Question: I am deliberately choosing to display an axis and its labels in a certain way in 'ggplo2' and that produces some 'warning' messages, which I would prefer not to be printed to the user's console.
How can I silence them?
'''
library(ggplot2)
suppressWarnings(suppressMessages(
ggplot(mtcars, aes(wt, mpg)) +
geom_point() +
ggplot2::scale_x_continuous(
sec.axis = ggplot2::dup_axis(
name = NULL,
labels = parse(text = "widehat(mu)[median]=='3.2'"),
breaks = 3.2
)
)
))
#> Warning in min(x): no non-missing arguments to min; returning Inf
#> Warning in max(x): no non-missing arguments to max; returning -Inf
'''

<URL>
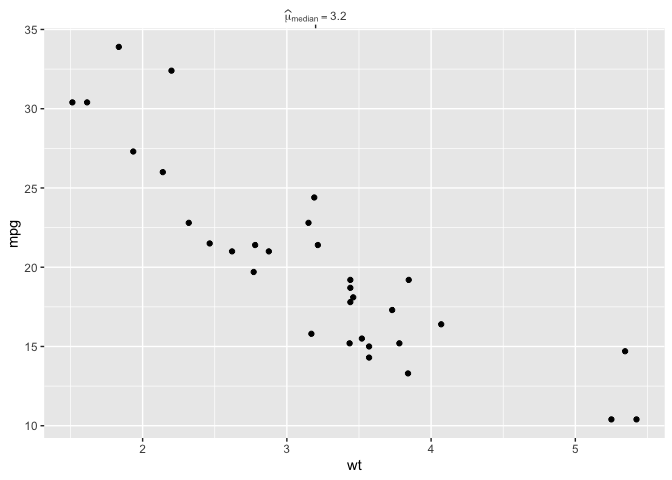
Answer: By explicitly calling 'print' we can make sure that 'supressWarnings' suppresses the right thing ;)
'''
library(ggplot2)
suppressWarnings(print(
ggplot(mtcars, aes(wt, mpg)) +
geom_point() +
ggplot2::scale_x_continuous(
sec.axis = ggplot2::dup_axis(
name = NULL,
labels = parse(text = "widehat(mu)[median]=='3.2'"),
breaks = 3.2
)
)
))
'''
P.S. While I understand what you want to achieve, wouldn't a 'geom_vline' be less "experimental" ?